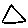
Label: triangle